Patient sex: F
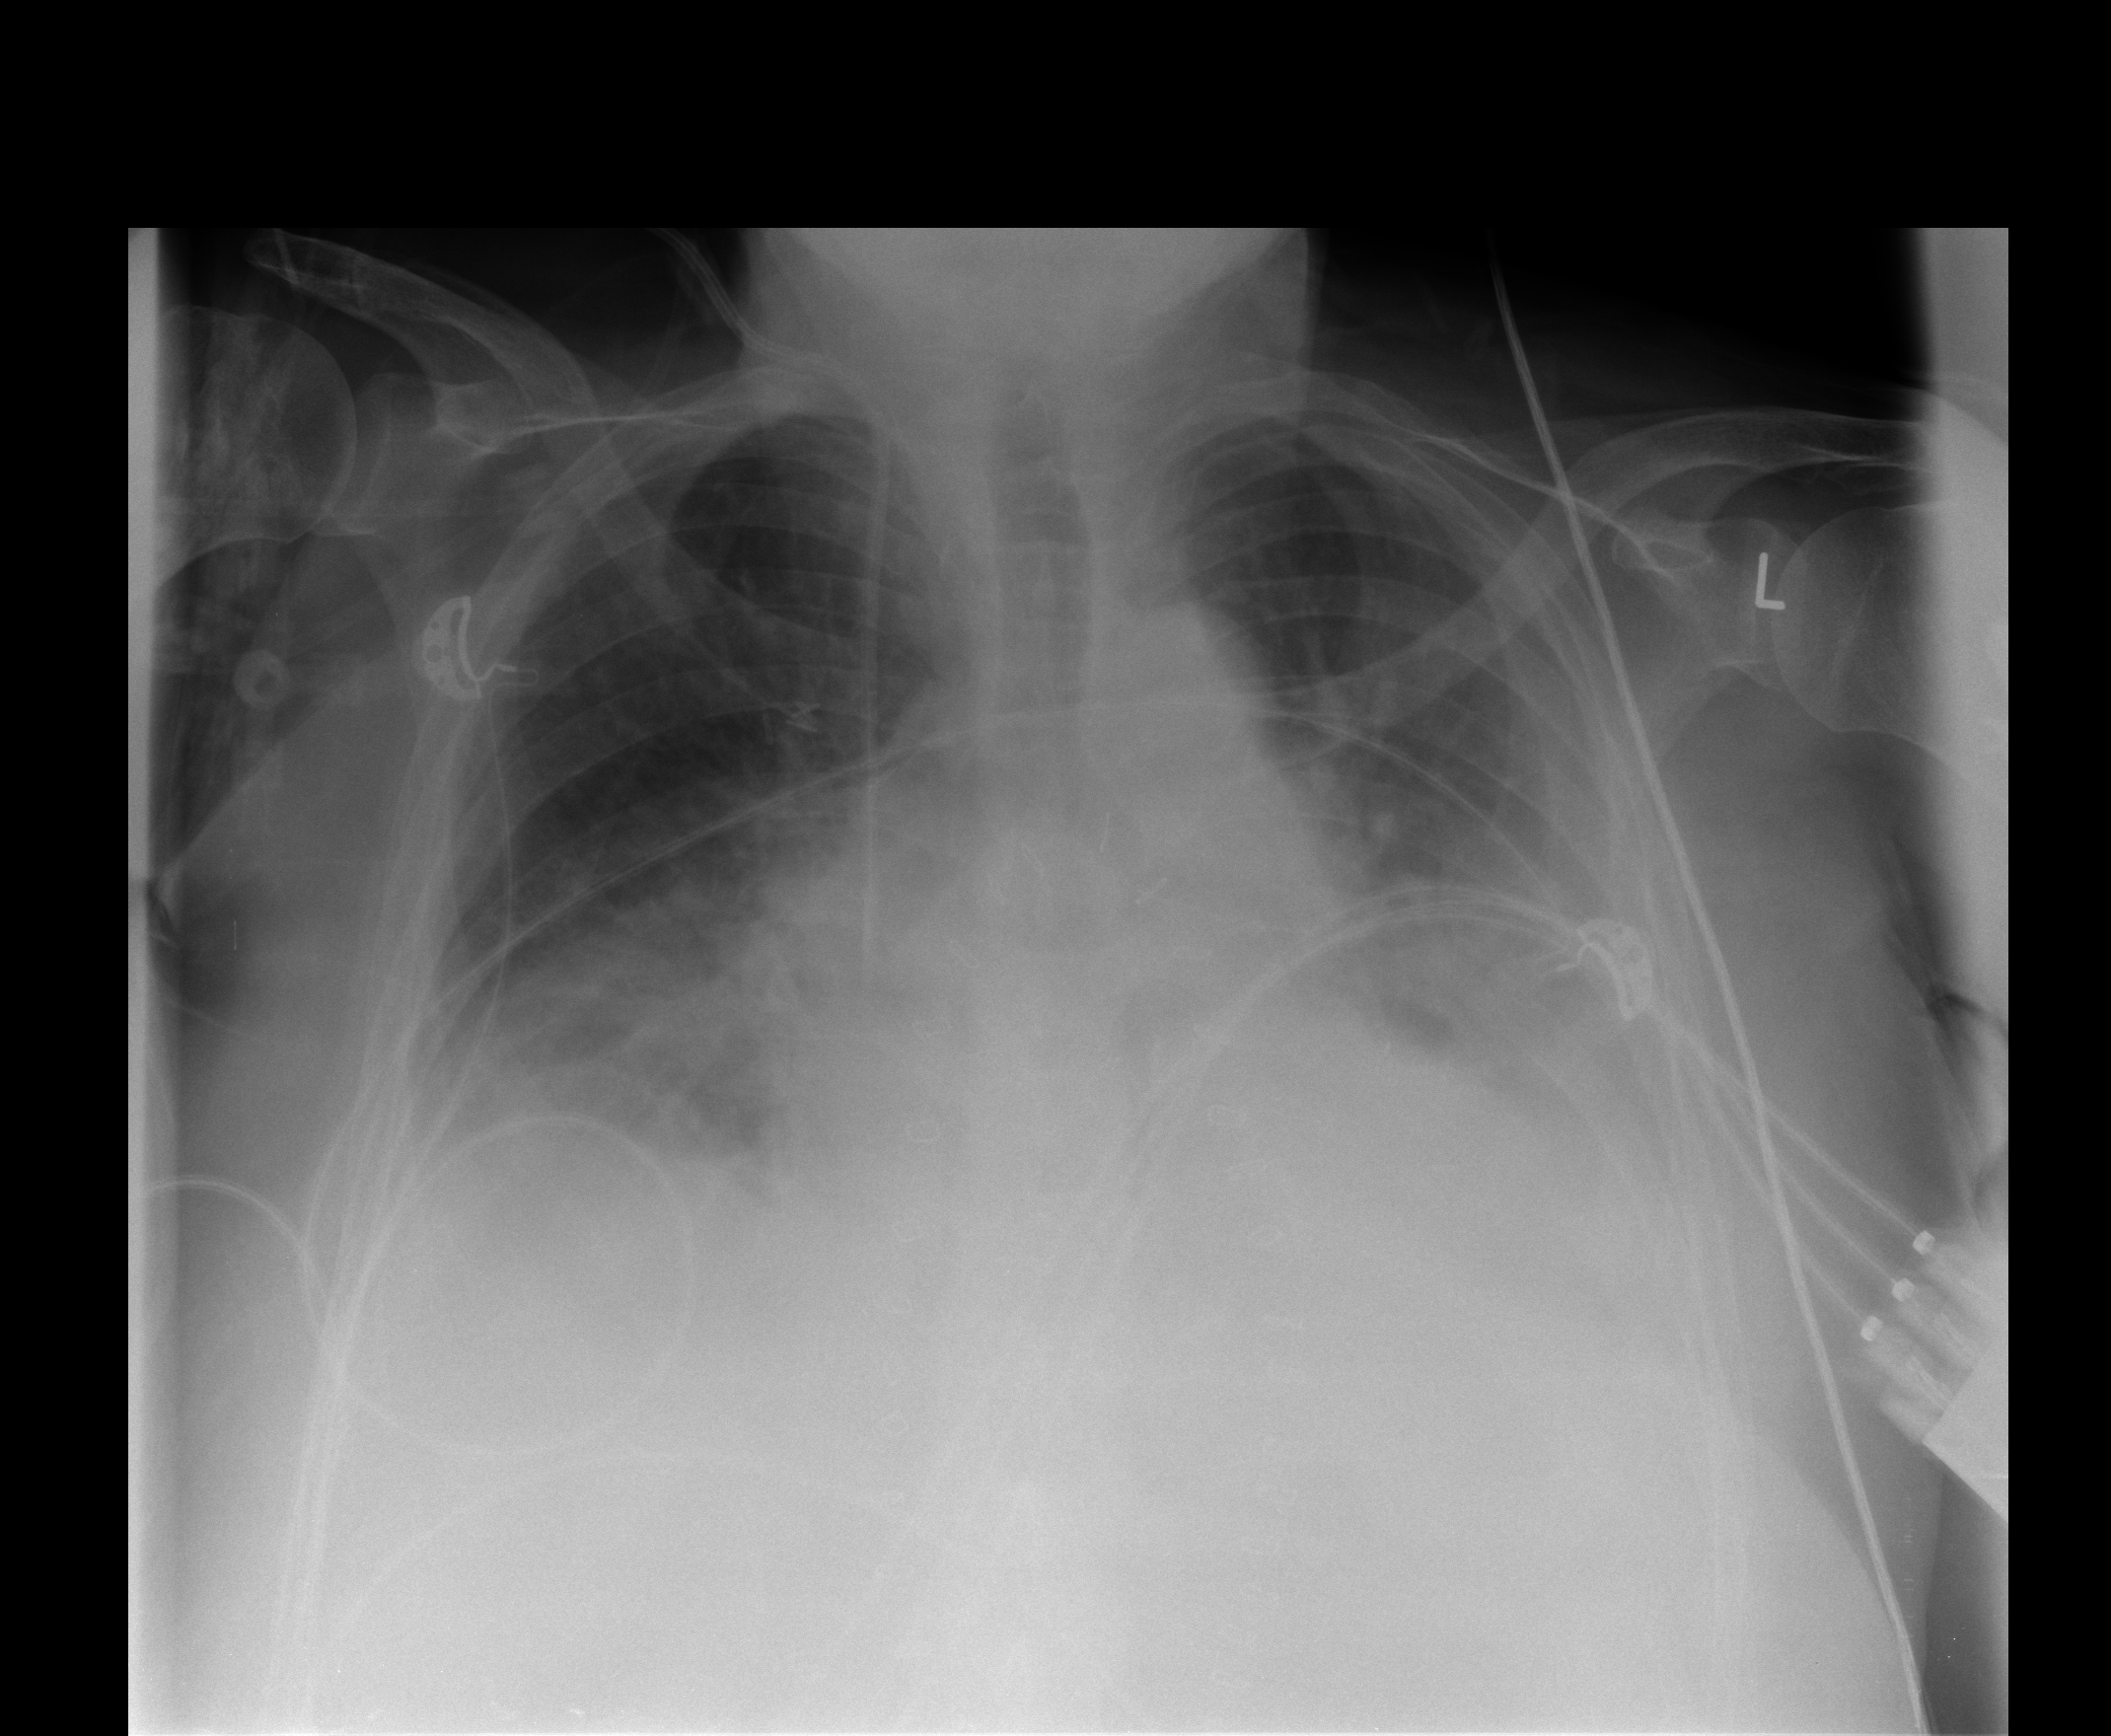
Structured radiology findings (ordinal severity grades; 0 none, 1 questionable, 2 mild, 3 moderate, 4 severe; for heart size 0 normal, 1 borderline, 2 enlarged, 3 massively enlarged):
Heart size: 2
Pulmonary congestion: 2
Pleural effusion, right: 2
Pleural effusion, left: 3
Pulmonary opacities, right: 2
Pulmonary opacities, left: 2
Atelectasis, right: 2
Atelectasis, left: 2